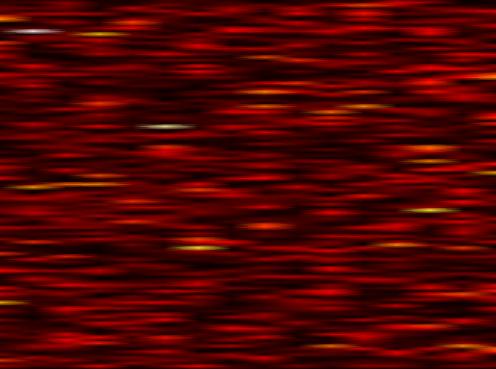
Label: FBMC